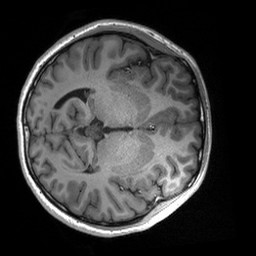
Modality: T1w
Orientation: axial
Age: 18
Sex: female
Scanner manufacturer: siemens
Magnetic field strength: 3 T
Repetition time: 2.3 s
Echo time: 0.00227 s